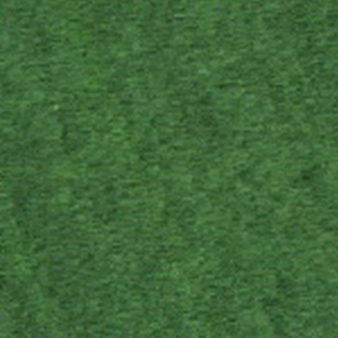
Label: other